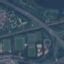
Label: Highway